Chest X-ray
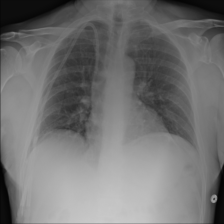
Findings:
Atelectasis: negative
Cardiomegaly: negative
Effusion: negative
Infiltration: negative
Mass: negative
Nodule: negative
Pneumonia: negative
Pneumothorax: negative
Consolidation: negative
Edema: negative
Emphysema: negative
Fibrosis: negative
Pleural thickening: negative
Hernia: negative